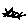
Label: cat